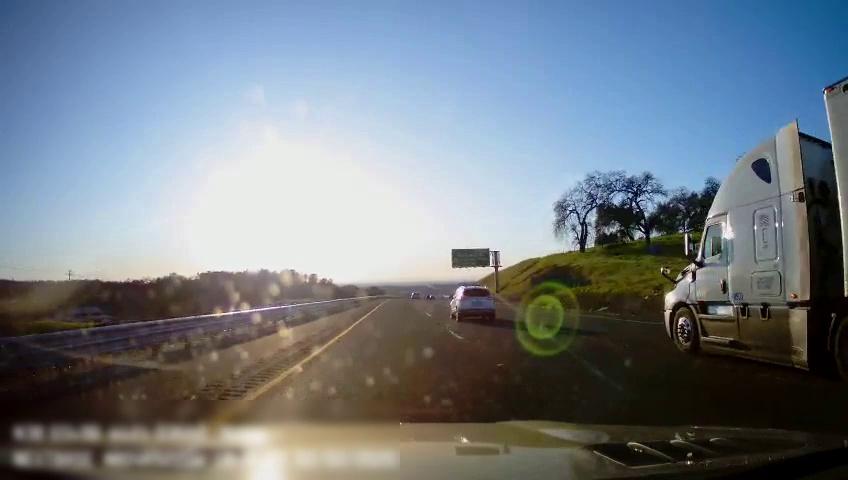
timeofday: Day
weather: Sunny
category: Drivable Space
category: Vehicles | SUV
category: Vehicles | Other LV
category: Lanes | Current Lane
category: Lanes | Current Lane
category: Lanes | Alternate Lane
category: Lanes | Alternate Lane
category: Traffic | Signs